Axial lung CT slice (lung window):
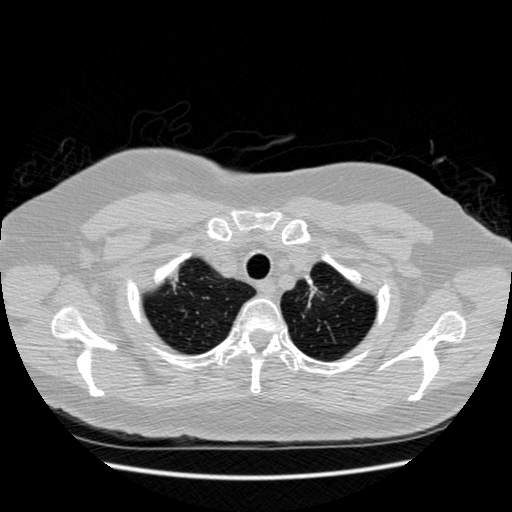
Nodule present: no